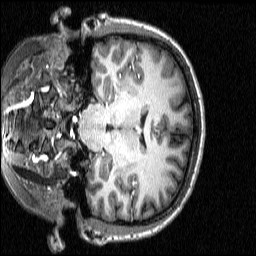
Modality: T1w
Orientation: coronal